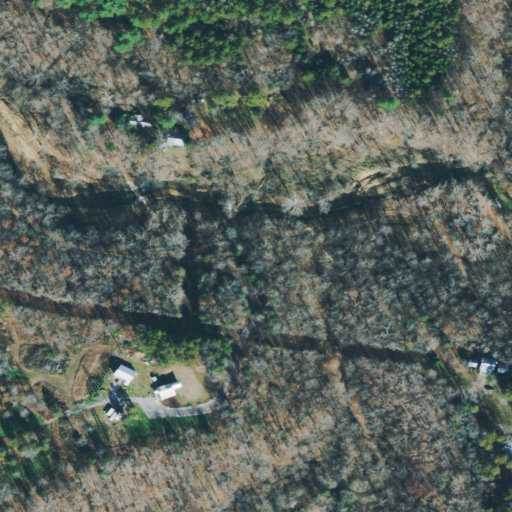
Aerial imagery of valley in Tennessee named Flowers Hollow containing deciduous forest, mixed forest, open development, evergreen forest, shrub, and grassland